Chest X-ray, AP view. Patient: 58 years old, sex F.
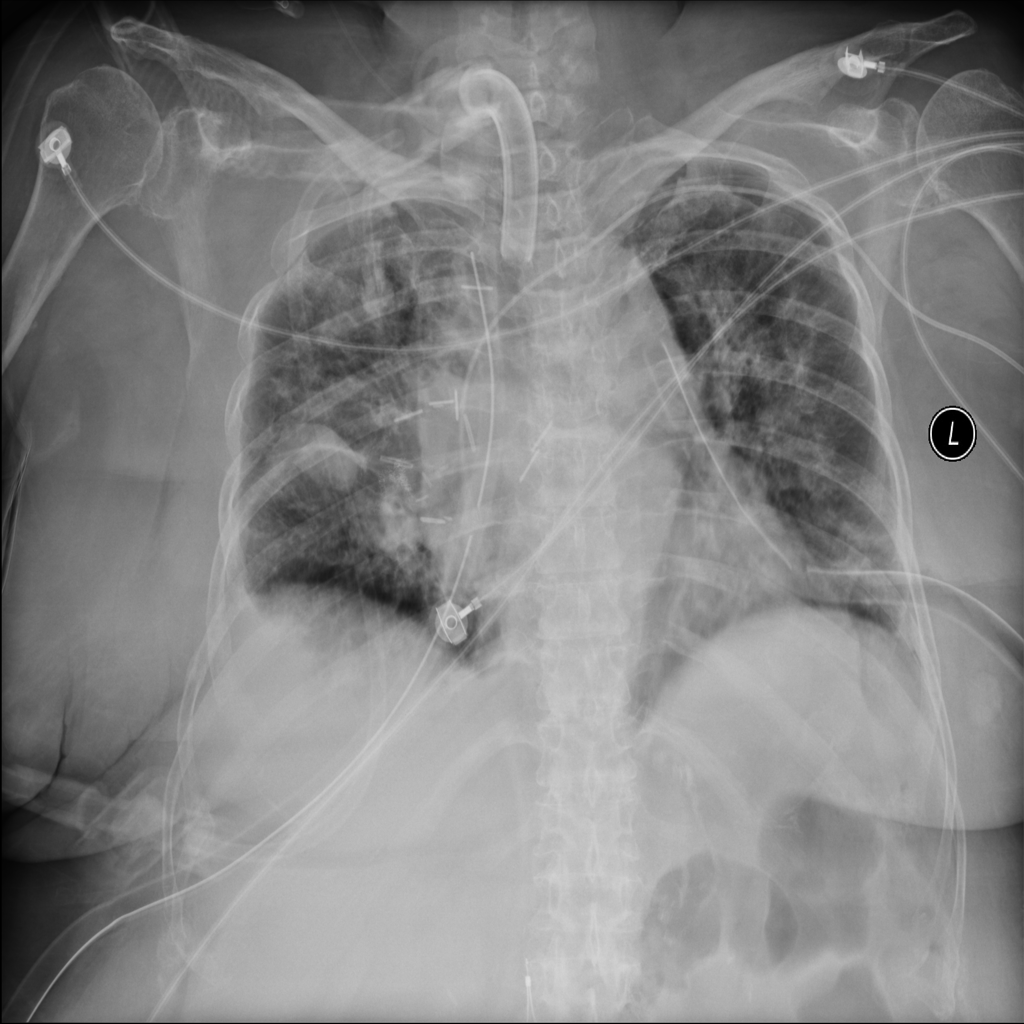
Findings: Effusion, Infiltration, Pneumothorax